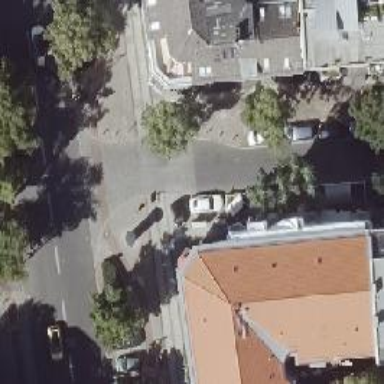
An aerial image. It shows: Asphalt footway with unmarked crossing.